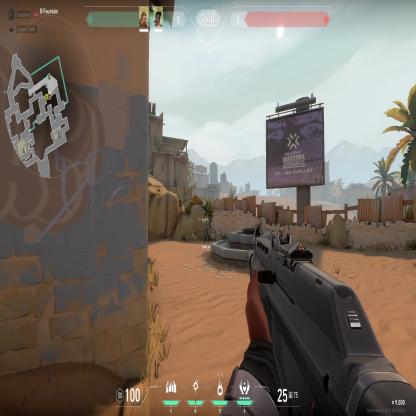
Label: teammate